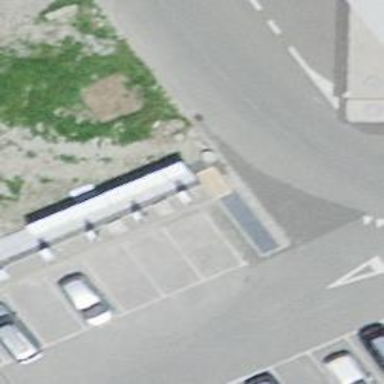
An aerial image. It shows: Charging station.